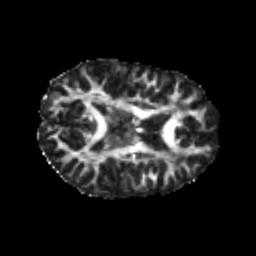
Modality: FA
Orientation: axial
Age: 22
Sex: female
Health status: healthy
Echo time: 0.074 s